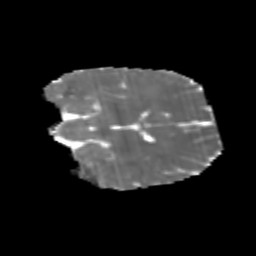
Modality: MD
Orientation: coronal
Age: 6
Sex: female
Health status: healthy